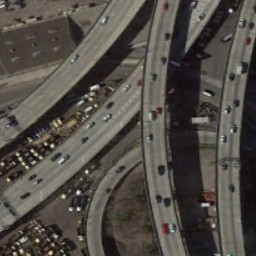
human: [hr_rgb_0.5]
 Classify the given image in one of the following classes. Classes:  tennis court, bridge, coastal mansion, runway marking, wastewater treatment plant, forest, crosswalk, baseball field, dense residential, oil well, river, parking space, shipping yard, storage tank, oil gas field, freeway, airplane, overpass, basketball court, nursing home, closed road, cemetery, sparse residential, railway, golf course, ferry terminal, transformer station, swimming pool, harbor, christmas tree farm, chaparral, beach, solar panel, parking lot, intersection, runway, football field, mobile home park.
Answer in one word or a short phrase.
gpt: overpass